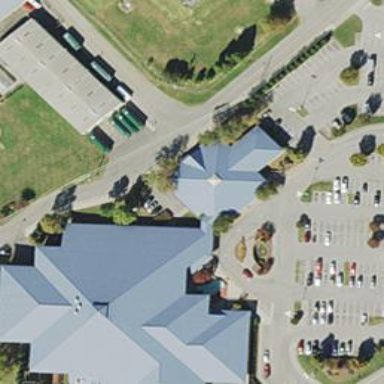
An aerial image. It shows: Library building.